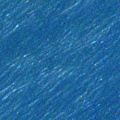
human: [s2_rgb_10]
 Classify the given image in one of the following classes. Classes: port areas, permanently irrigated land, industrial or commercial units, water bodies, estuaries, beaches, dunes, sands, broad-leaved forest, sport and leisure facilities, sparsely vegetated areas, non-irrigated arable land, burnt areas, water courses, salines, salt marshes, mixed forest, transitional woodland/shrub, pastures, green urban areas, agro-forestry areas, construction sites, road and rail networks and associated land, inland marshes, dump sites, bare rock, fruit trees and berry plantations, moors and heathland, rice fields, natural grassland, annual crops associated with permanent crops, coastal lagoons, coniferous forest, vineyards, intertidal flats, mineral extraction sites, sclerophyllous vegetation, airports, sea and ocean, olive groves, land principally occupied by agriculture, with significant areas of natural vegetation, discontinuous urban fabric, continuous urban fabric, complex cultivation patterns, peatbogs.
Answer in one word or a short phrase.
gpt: sea and ocean